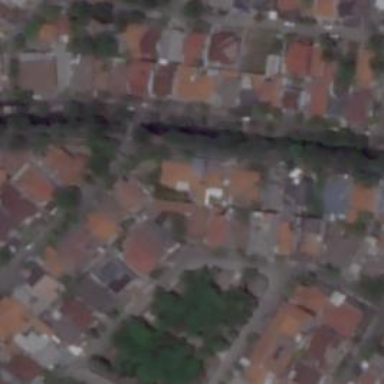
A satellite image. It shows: Residential road.